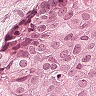
Metastatic tissue present: yes